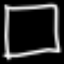
Label: square